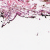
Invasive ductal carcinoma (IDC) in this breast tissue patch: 0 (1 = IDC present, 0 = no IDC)